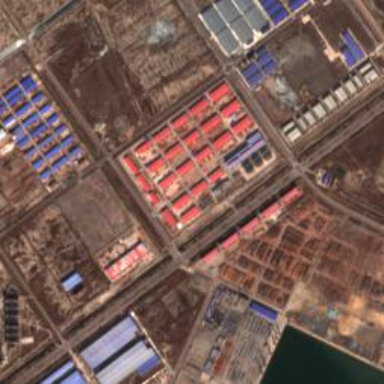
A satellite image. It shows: Industrial area designated as port.